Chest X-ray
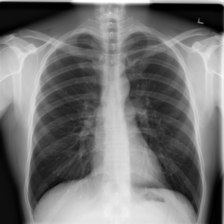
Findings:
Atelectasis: negative
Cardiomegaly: negative
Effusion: negative
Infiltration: positive
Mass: negative
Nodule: negative
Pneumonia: negative
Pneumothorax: negative
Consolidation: negative
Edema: negative
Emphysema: negative
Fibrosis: negative
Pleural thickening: negative
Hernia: negative